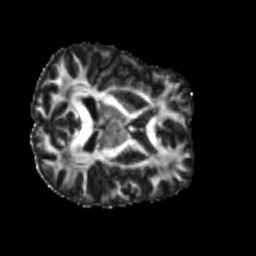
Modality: FA
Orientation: axial
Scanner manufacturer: siemens
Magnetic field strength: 3 T
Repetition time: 4 s
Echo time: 0.0594 s